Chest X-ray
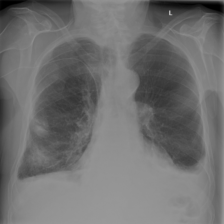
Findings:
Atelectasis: negative
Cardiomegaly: negative
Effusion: positive
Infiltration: negative
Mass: negative
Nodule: negative
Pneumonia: negative
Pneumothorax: positive
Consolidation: negative
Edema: negative
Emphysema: negative
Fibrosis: negative
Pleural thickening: negative
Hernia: negative